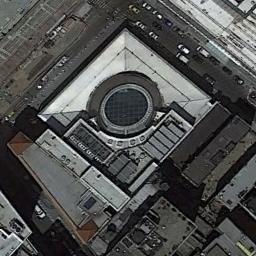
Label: commercial_area